Question: What do you think would be the best way to make such layout in android?
It should fill the screen's resolution, while having the left and right part fixed 150px in width, but the center part should stretch out as needed.

Thanks!
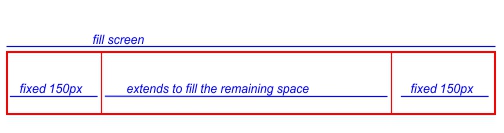
Answer: use RelativeLayout, and take Three Views init:
LayoutParams of EachView should be as:
View1-- id- @+id/view1
Layout_Width= wrap_content
Layout_Height=wrap_content
view2: id- @+id/view2
Layout_Width= fill_parent
Layout_Height=wrap_content
toLeftOF=@+id/view3
toRightOf=@+id/view1
view3: id- @+id/view2
Layout_Width= wrap_content
Layout_Height=wrap_content
align_parent_right=true